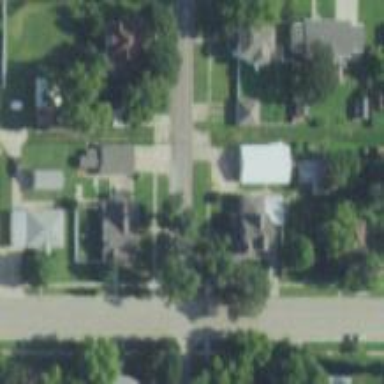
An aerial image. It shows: Alley classified as service road.